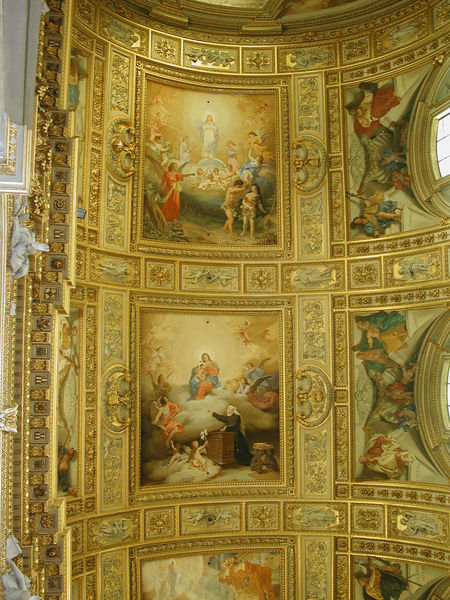
Titel: Fresken in Sant’Andrea della Valle
Künstler: Domenichino
Standort: Rom, S. Andrea della Valle (EU - I - Latium)
Schlagwörter: wolken, bunt, fenster, rot, malerei, gericht, bibel, gold, decke, engel, wandmalerei, stuck, schild, dom, jesus, fresken, kitche, heilige, fresko, maria, gloriole, jesu, kasettendecke, oberlichter, evangelium, deckenfresko, deckenfresco, marienbilder, böotisch